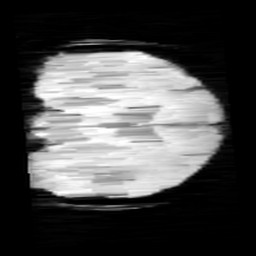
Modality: minIP
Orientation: coronal
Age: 9
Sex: male
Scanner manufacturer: siemens
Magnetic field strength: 3 T
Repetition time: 0.027 s
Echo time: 0.02 s